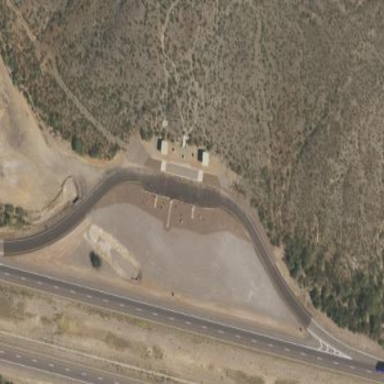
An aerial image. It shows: Rest area along the road with picnic tables.